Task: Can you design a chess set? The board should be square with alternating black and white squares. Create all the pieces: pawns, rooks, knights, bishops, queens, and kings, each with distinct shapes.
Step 1860:
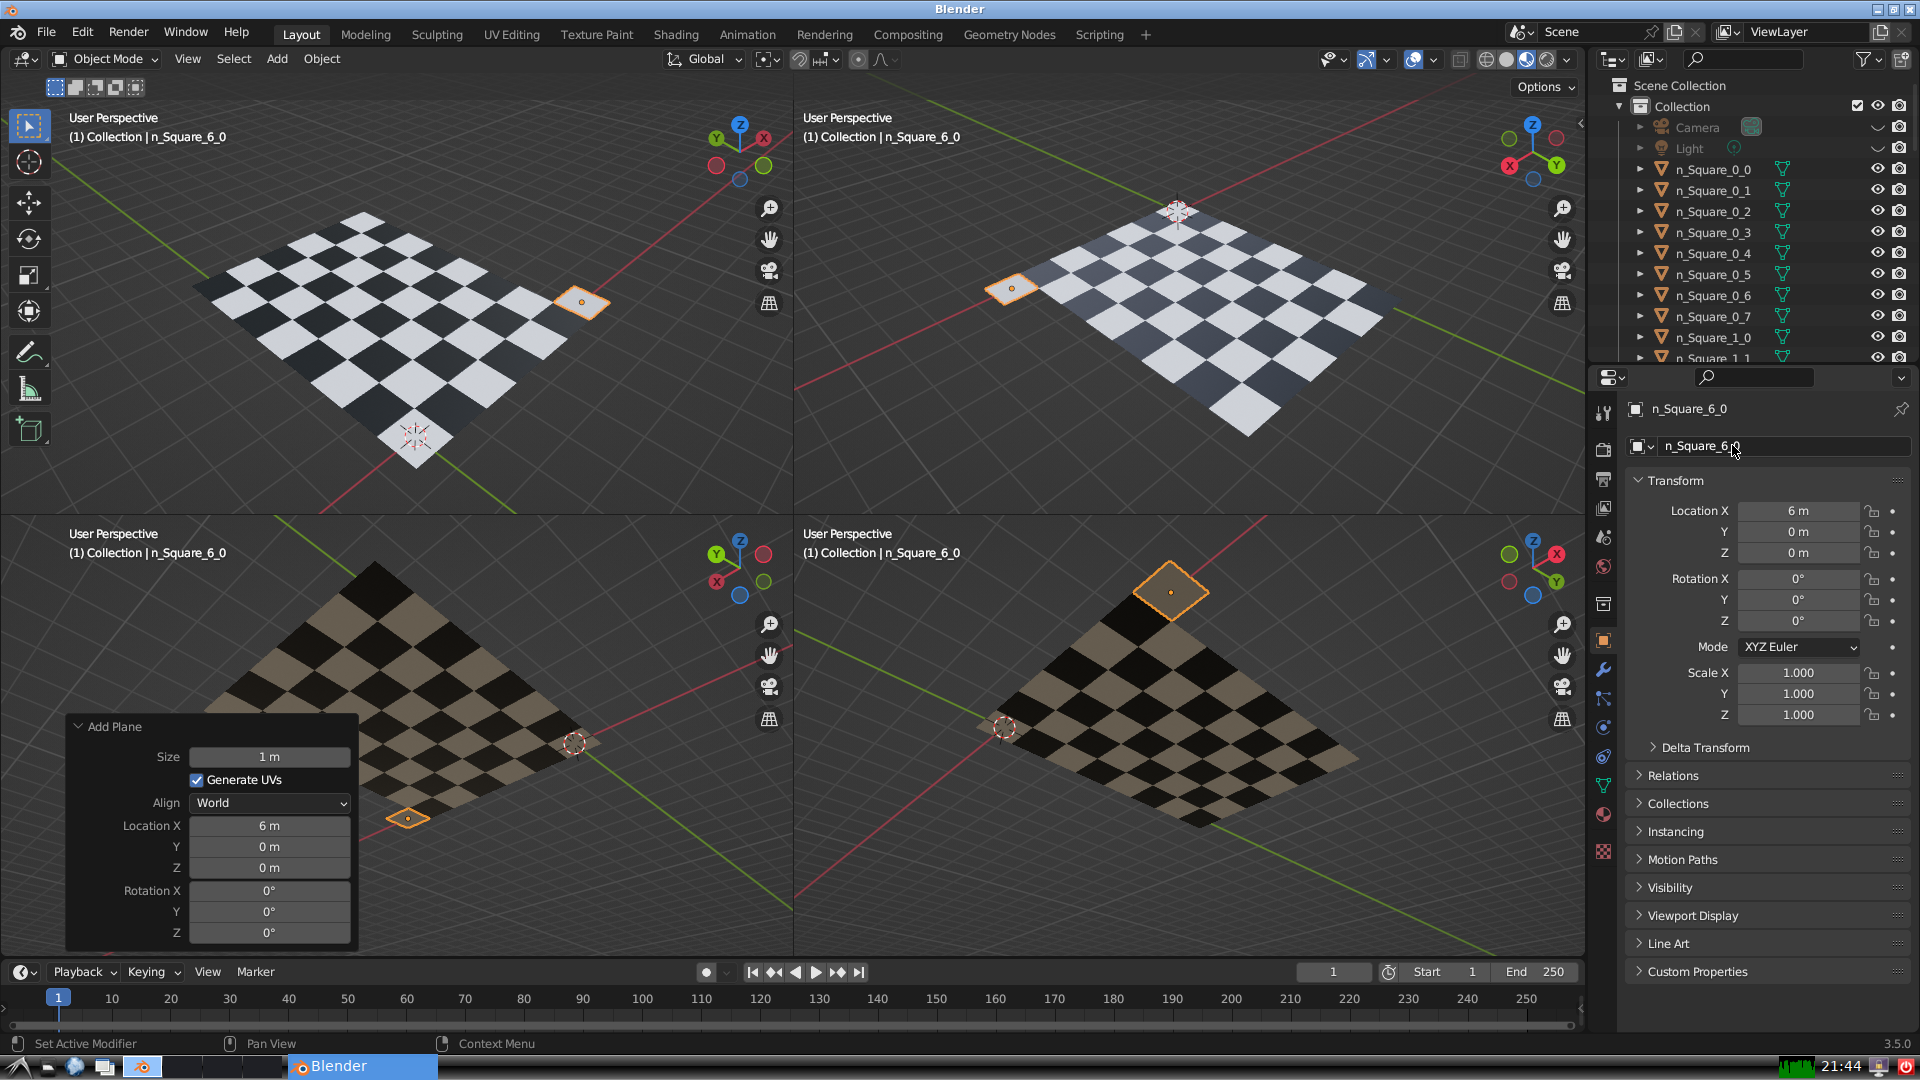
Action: {"mouse_move": [1603, 815]}